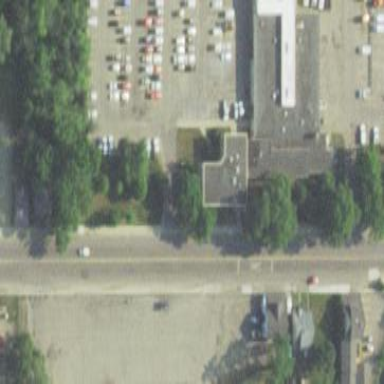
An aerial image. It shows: Office building.